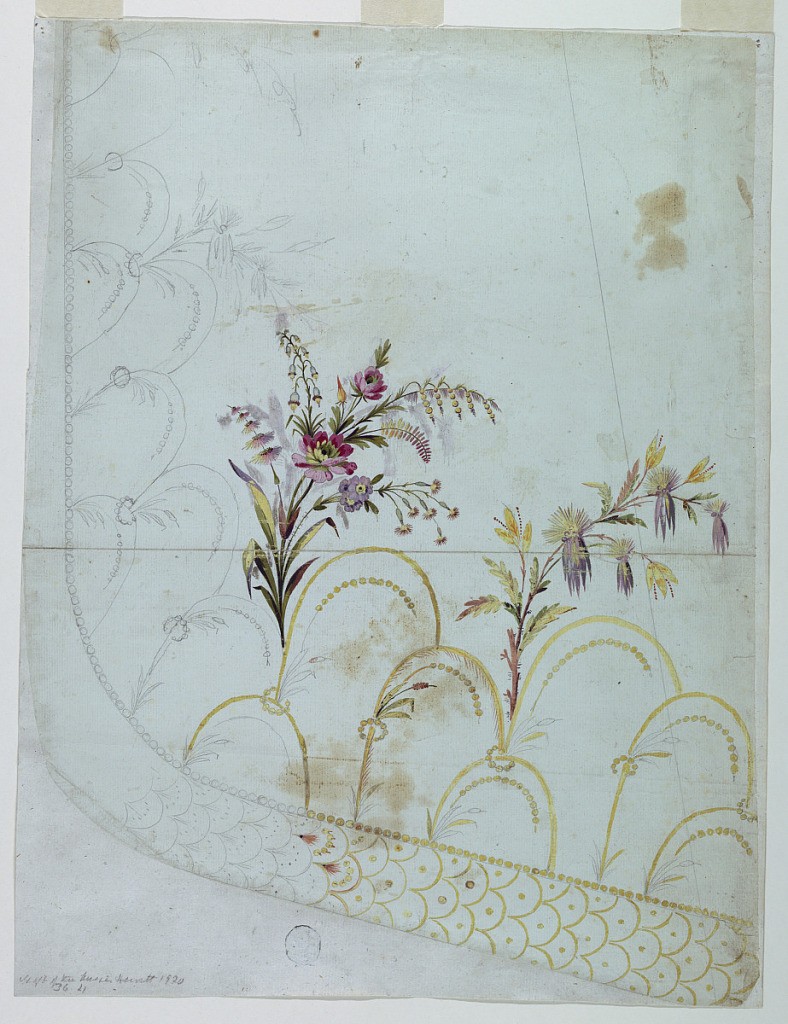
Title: Design for the Embroidery of a Lady's Overskirt of the "Fabrique de St. Ruf"
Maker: Fabrique de Saint Ruf, Lyon, France
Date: ca. 1785
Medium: Graphite, brush and gouache on paper
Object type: Drawing
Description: A desnely scalloped strip, framed at the inside by a row of hands, is shown along the edge. Two different kinds of ornamentations are suggested alternatively for the scallops. A row of scallops of various heights and with floral decoration rises from the strip. Flower boughs grow from some of the intervals between scallops.